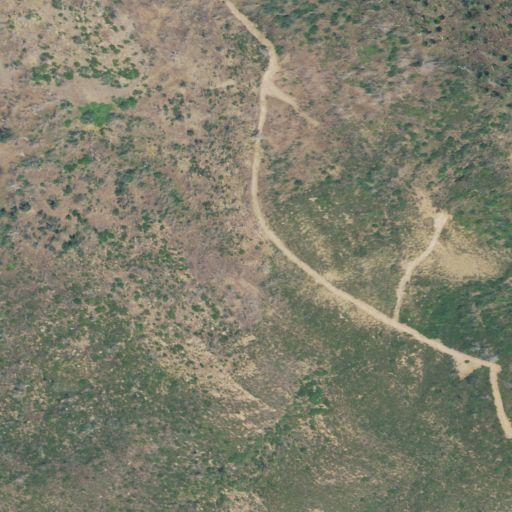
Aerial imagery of mountain in California named Harbin Mountain containing grassland and shrub